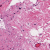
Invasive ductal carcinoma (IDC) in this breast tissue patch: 0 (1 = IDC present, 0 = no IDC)